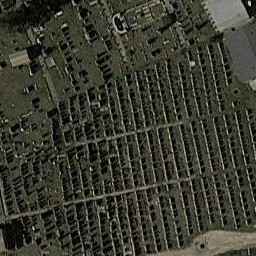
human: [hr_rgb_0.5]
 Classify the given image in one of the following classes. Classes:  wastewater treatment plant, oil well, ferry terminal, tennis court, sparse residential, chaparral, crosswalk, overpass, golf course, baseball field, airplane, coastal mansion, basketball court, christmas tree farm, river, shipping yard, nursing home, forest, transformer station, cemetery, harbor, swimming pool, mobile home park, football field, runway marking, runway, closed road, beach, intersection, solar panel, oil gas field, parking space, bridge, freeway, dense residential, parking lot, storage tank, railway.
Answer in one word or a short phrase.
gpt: cemetery